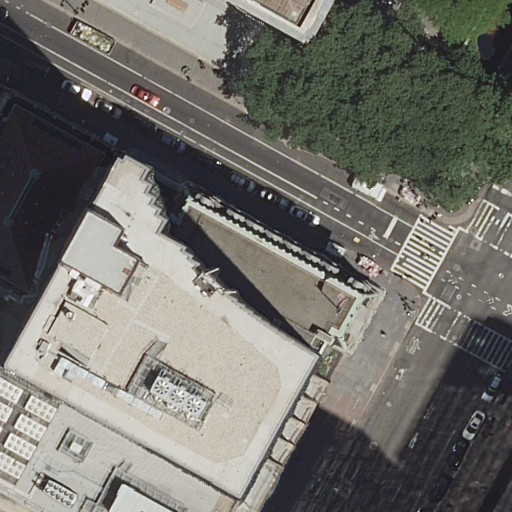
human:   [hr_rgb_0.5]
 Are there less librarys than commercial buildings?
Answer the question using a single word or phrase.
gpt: no

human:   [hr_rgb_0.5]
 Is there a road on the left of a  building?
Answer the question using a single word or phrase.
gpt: yes

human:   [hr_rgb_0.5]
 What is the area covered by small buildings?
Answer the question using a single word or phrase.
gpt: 28m2

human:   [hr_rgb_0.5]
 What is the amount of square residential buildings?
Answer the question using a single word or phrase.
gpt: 0

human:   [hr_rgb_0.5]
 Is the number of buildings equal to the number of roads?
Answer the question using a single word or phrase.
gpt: yes

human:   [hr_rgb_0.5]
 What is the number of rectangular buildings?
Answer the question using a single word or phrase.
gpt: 3

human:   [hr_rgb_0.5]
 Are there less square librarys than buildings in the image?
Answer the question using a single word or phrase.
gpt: yes

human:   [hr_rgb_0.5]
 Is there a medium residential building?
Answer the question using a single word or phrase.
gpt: no

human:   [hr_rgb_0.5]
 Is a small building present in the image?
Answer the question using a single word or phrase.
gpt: yes

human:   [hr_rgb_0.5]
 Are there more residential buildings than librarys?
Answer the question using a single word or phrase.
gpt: yes

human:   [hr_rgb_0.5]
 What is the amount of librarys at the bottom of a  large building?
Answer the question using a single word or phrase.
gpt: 0

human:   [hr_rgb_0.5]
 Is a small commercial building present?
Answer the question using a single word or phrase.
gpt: no

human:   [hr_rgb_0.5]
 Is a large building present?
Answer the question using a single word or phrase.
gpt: yes

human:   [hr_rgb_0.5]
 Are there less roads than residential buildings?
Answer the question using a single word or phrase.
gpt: no

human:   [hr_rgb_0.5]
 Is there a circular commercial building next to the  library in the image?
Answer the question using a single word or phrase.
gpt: no

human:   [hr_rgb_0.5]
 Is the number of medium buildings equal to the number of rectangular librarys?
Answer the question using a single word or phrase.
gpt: yes

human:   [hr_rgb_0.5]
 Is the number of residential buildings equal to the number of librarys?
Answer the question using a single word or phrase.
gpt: no

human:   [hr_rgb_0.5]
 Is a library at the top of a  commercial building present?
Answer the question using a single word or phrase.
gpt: no

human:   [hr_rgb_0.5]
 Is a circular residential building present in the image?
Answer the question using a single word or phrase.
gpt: no

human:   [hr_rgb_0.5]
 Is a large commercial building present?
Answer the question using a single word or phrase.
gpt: no

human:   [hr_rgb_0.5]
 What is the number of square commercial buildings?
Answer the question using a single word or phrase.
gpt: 0

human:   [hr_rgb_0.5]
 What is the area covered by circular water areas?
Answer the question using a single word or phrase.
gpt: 0m2

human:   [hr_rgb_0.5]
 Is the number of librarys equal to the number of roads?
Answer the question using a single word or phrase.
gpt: no

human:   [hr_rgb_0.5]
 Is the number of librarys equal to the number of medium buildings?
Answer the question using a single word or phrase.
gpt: no

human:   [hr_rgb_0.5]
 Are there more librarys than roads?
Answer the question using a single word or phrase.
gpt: no

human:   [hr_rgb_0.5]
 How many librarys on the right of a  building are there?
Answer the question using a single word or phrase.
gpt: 1

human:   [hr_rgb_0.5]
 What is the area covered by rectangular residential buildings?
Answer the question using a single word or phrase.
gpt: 674m2

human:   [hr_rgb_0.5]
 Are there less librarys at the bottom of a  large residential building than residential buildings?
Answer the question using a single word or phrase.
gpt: yes

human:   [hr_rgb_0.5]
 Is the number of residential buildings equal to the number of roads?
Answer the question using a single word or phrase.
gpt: no

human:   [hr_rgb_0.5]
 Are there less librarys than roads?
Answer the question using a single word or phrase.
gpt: yes

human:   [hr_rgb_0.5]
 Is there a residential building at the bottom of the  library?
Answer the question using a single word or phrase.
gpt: yes

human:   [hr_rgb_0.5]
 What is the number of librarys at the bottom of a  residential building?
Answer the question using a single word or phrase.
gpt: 0

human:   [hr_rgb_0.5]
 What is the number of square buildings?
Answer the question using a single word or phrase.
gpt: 0

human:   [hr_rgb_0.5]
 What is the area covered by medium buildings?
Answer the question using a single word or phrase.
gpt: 0m2

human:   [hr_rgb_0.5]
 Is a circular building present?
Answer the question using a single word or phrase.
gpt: no

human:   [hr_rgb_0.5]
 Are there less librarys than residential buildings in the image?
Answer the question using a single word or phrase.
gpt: yes